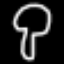
Label: mushroom